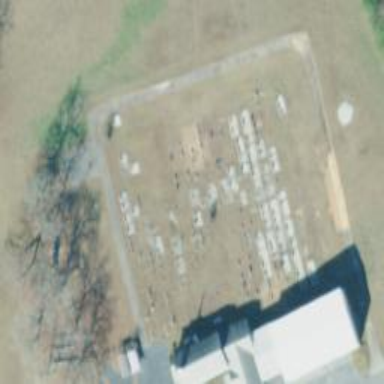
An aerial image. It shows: Cemetery.